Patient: sex M, age 47
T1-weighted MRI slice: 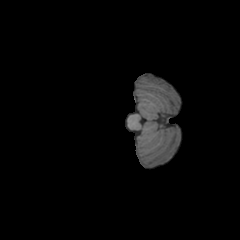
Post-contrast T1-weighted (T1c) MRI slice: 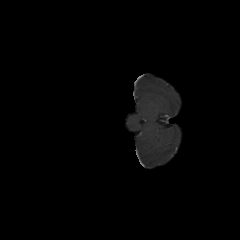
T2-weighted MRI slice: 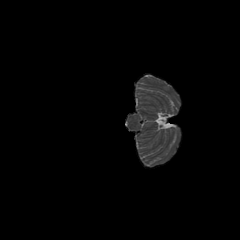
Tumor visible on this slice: no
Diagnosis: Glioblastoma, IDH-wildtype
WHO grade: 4